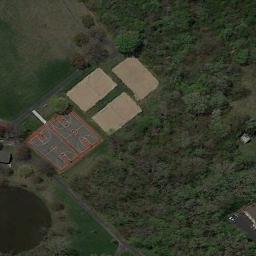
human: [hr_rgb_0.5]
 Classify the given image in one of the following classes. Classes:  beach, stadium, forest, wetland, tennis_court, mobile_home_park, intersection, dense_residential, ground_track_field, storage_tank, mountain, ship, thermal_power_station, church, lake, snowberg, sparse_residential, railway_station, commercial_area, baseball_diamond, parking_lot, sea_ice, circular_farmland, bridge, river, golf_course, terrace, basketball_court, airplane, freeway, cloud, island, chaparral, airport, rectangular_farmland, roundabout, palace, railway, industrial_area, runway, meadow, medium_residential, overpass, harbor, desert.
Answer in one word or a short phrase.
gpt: basketball_court